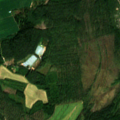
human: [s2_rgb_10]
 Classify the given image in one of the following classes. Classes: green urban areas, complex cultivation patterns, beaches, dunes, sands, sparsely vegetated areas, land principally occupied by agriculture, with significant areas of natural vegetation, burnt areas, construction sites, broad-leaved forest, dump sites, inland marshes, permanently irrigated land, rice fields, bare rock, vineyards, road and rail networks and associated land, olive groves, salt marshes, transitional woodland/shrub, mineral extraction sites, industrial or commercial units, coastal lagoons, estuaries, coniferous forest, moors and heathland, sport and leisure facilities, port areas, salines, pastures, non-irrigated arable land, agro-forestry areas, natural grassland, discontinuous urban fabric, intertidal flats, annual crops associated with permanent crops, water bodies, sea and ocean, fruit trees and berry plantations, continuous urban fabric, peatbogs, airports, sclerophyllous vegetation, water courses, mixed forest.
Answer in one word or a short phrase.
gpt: land principally occupied by agriculture, with significant areas of natural vegetation, coniferous forest, transitional woodland/shrub